Interaction volume radius: 10 \u00c5
Interaction volume height: 15 \u00c5
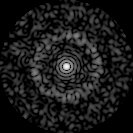
Disorder parameter: 0.8739